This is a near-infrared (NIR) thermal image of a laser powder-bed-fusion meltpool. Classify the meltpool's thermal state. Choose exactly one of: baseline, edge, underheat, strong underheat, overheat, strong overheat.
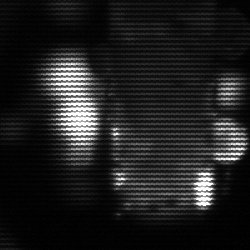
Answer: strong underheat